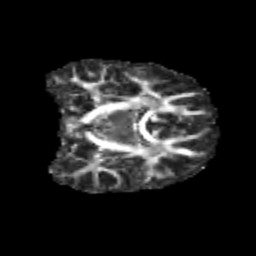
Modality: FA
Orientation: coronal
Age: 9
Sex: male
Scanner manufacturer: siemens
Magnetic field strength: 3 T
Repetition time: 3.8 s
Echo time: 0.07 s